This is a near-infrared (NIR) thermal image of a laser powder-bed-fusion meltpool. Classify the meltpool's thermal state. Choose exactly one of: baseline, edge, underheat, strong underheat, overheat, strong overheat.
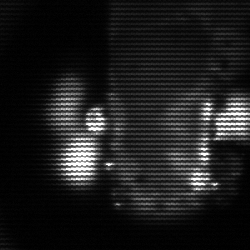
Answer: strong underheat